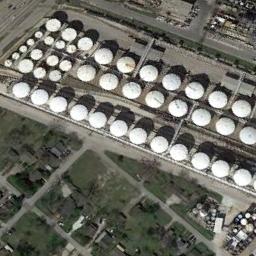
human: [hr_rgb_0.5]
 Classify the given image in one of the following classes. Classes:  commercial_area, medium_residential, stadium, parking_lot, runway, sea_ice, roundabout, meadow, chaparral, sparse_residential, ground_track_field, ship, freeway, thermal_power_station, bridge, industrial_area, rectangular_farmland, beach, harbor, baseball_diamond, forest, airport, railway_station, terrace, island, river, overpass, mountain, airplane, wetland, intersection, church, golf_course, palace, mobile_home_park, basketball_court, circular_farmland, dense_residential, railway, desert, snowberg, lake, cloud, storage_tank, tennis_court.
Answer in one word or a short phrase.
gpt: storage_tank